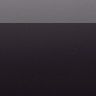
Metastatic tissue present: no